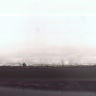
Metastatic tissue present: no